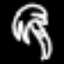
Label: palm tree